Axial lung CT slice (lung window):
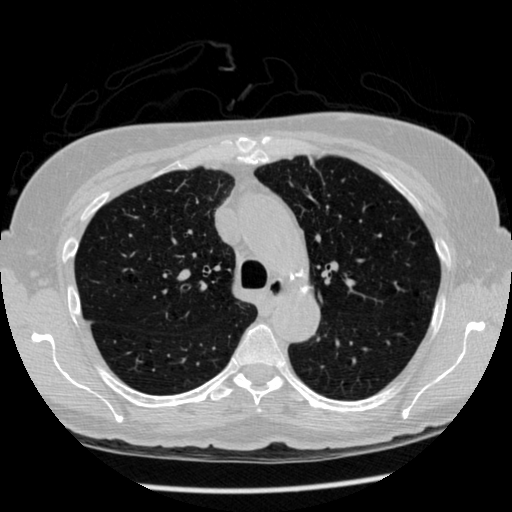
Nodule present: no